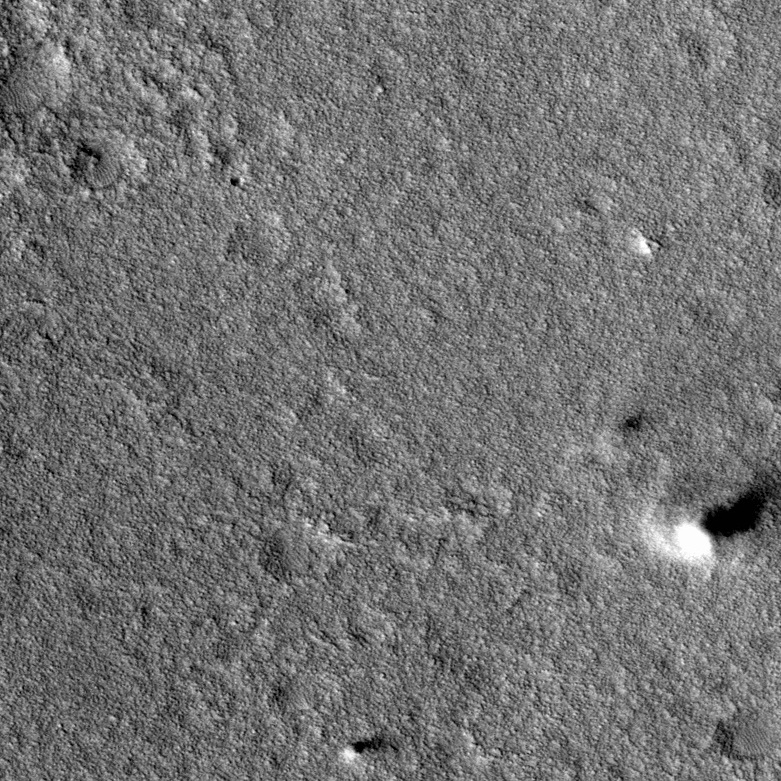
Label: dustdevil, dustdevil